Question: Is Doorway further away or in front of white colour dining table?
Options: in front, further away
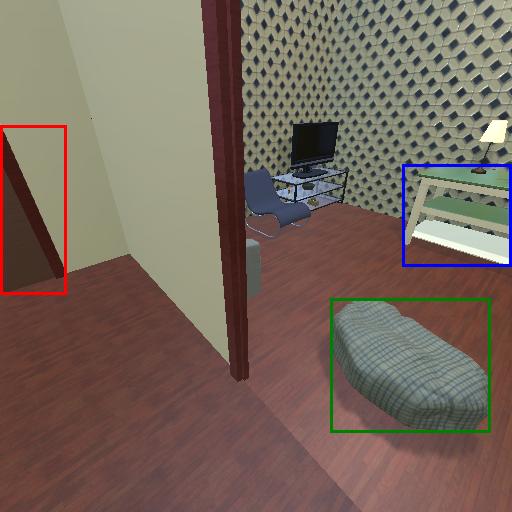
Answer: in front